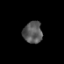
Tissue: prostate
Cell type: T cells
Senescence score: 0.2841
Nuclear area (px): 406
Mean DAPI intensity: 89.49